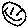
Label: smiley face